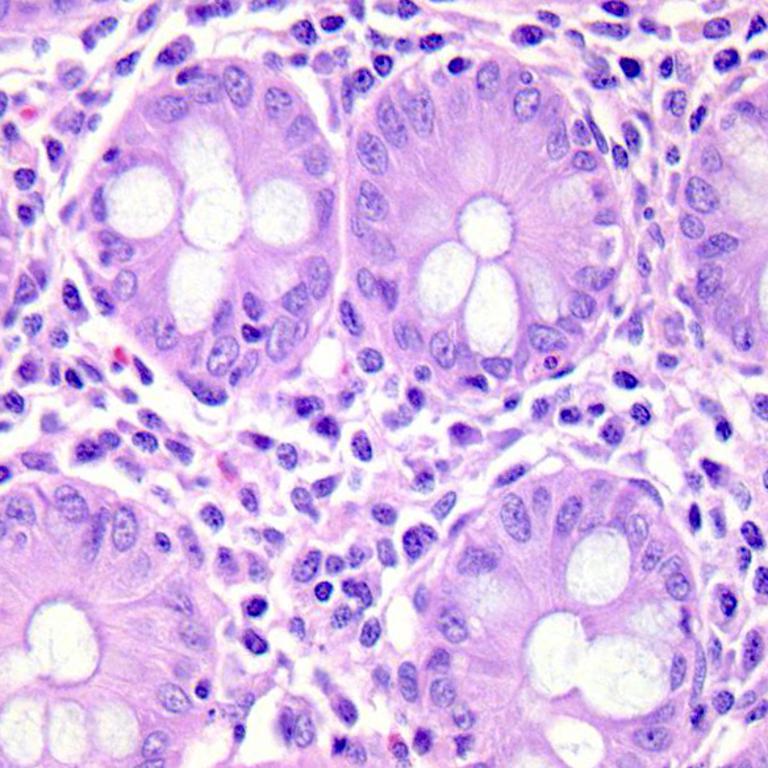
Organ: colon
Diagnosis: benign